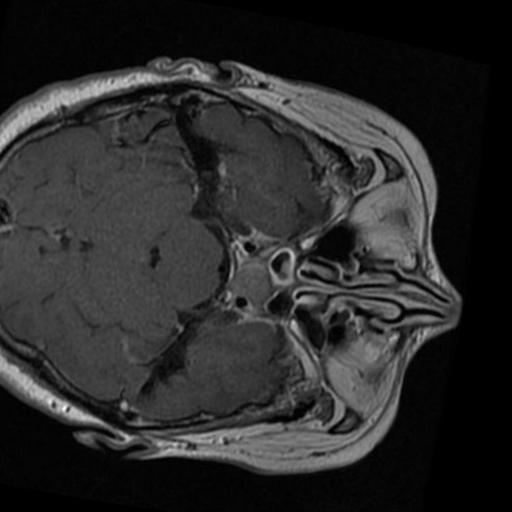
Label: brain_tumor